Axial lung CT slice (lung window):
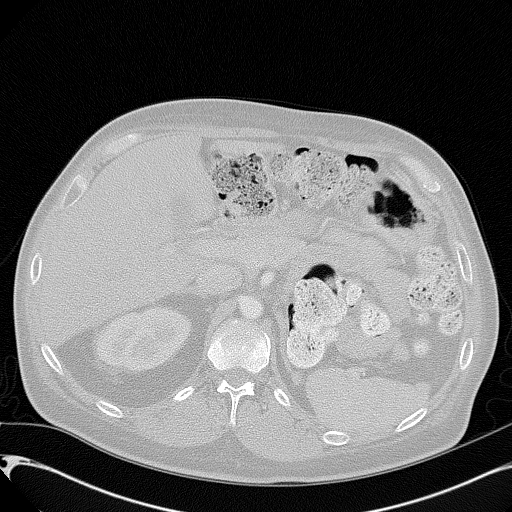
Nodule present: no